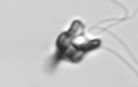
Label: Pyramimonas_longicauda